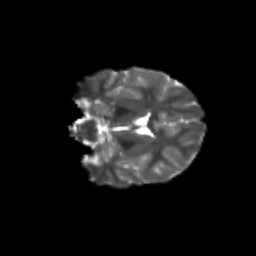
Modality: T2w
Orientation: coronal
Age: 12
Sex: male
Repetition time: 9.512 s
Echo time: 0.089 s